Interaction volume radius: 5 \u00c5
Interaction volume height: 10 \u00c5
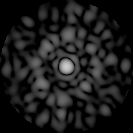
Disorder parameter: 0.8862